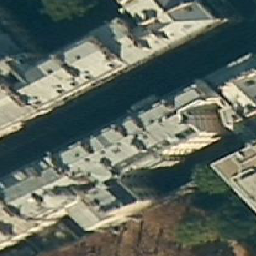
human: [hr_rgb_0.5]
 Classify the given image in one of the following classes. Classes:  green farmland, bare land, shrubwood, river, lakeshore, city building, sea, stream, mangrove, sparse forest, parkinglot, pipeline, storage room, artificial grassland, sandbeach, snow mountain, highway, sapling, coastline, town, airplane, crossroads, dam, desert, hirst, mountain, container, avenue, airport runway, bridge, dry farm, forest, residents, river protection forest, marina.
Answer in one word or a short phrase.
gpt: city building